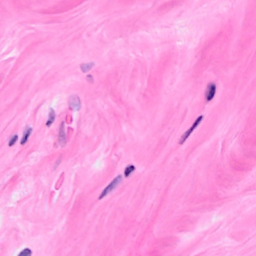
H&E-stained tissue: Breast